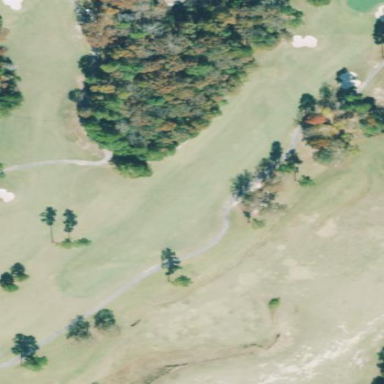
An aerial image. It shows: Golf fairway surrounded by grass.